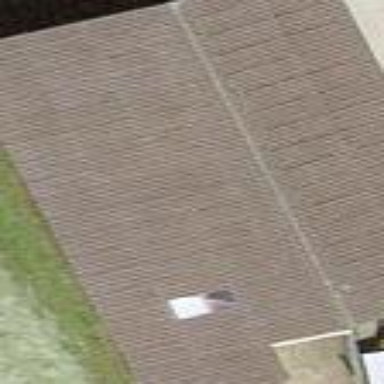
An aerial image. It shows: Shed.